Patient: sex M, age 29
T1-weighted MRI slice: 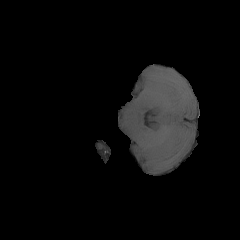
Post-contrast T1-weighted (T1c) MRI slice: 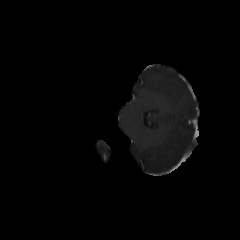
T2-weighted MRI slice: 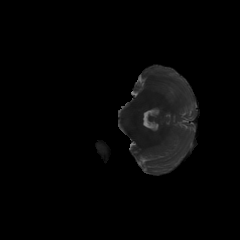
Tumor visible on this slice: no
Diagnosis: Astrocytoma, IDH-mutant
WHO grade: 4